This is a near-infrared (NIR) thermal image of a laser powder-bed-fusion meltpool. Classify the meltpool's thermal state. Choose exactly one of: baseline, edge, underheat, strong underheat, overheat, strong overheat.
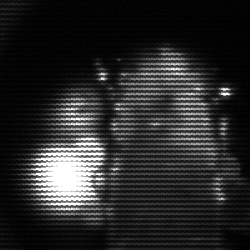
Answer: strong underheat